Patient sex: M
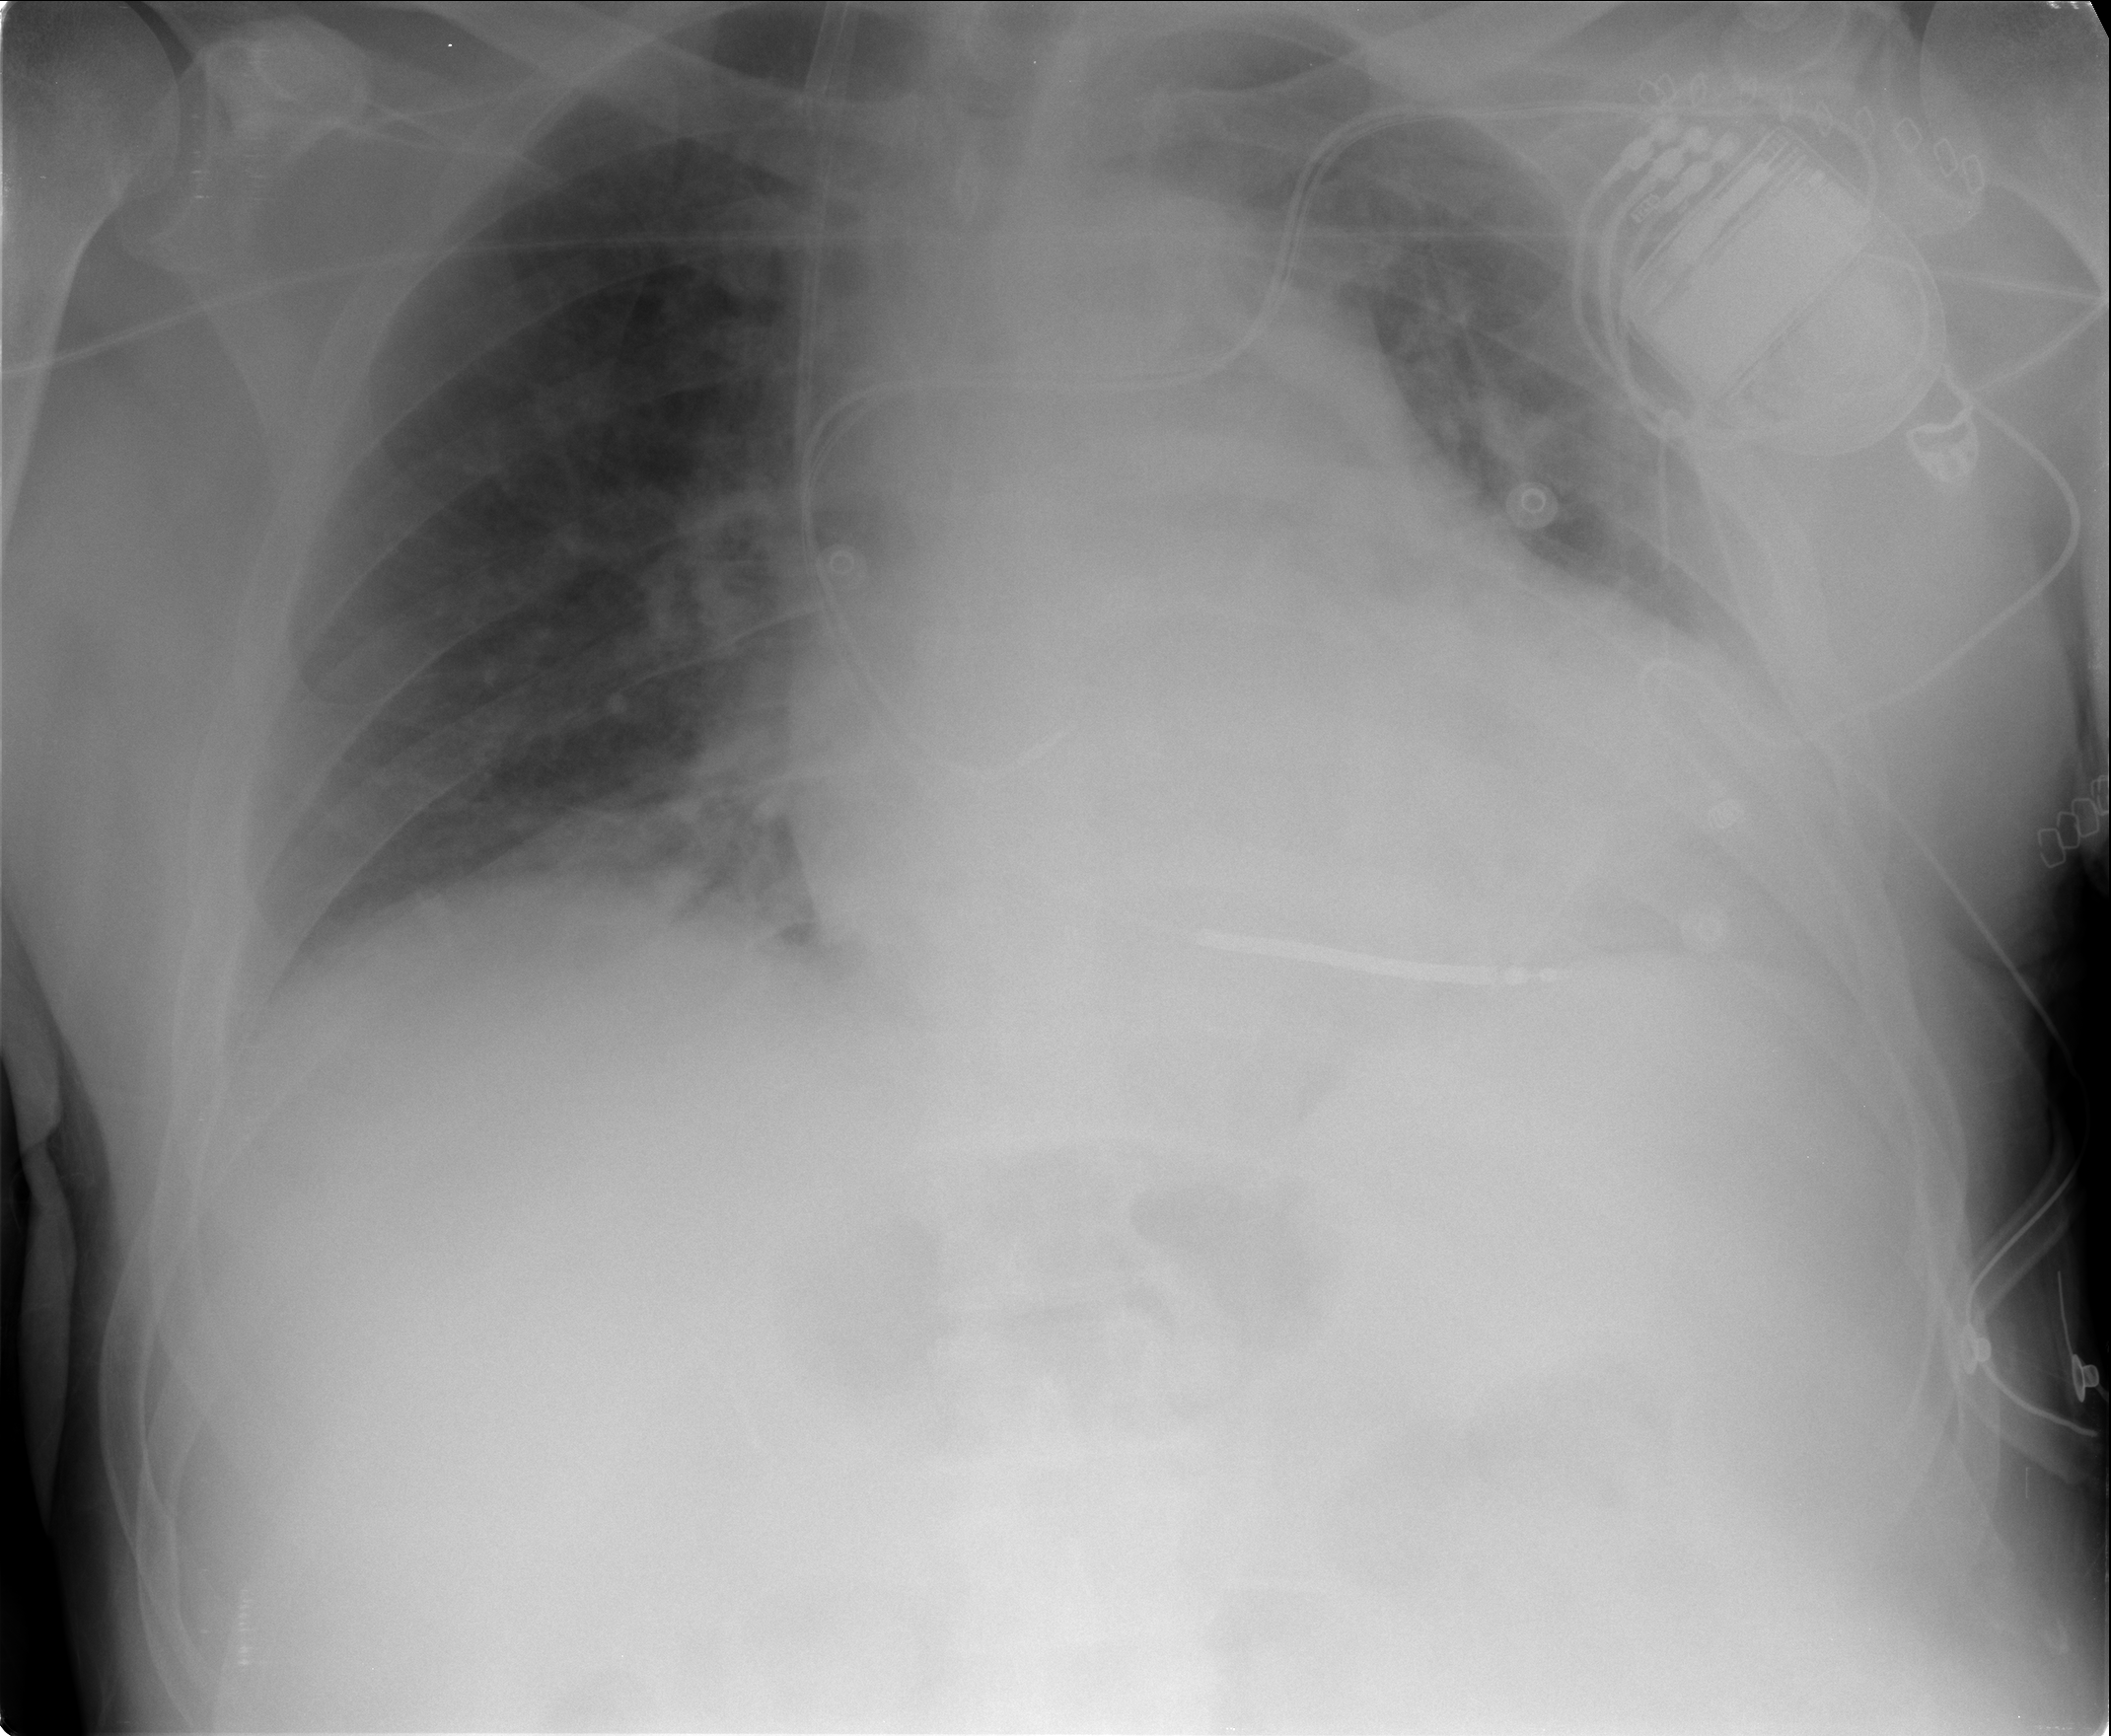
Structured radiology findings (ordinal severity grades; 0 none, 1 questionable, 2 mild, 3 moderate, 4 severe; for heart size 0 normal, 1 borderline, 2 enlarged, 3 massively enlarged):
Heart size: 2
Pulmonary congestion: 2
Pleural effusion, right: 0
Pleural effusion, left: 0
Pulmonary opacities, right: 0
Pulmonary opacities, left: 0
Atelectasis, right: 0
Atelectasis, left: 0